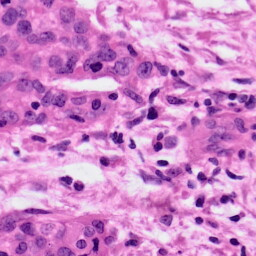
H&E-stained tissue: Ovarian